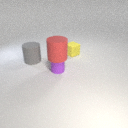
large gray rubber cylinder to the left of small yellow rubber cube